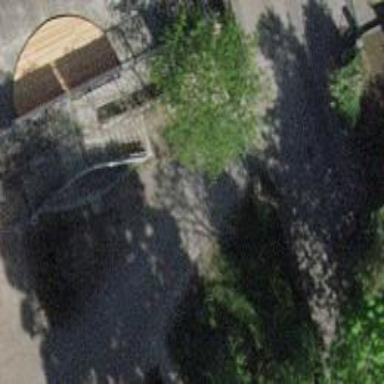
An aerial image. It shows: Entrance with barrier.